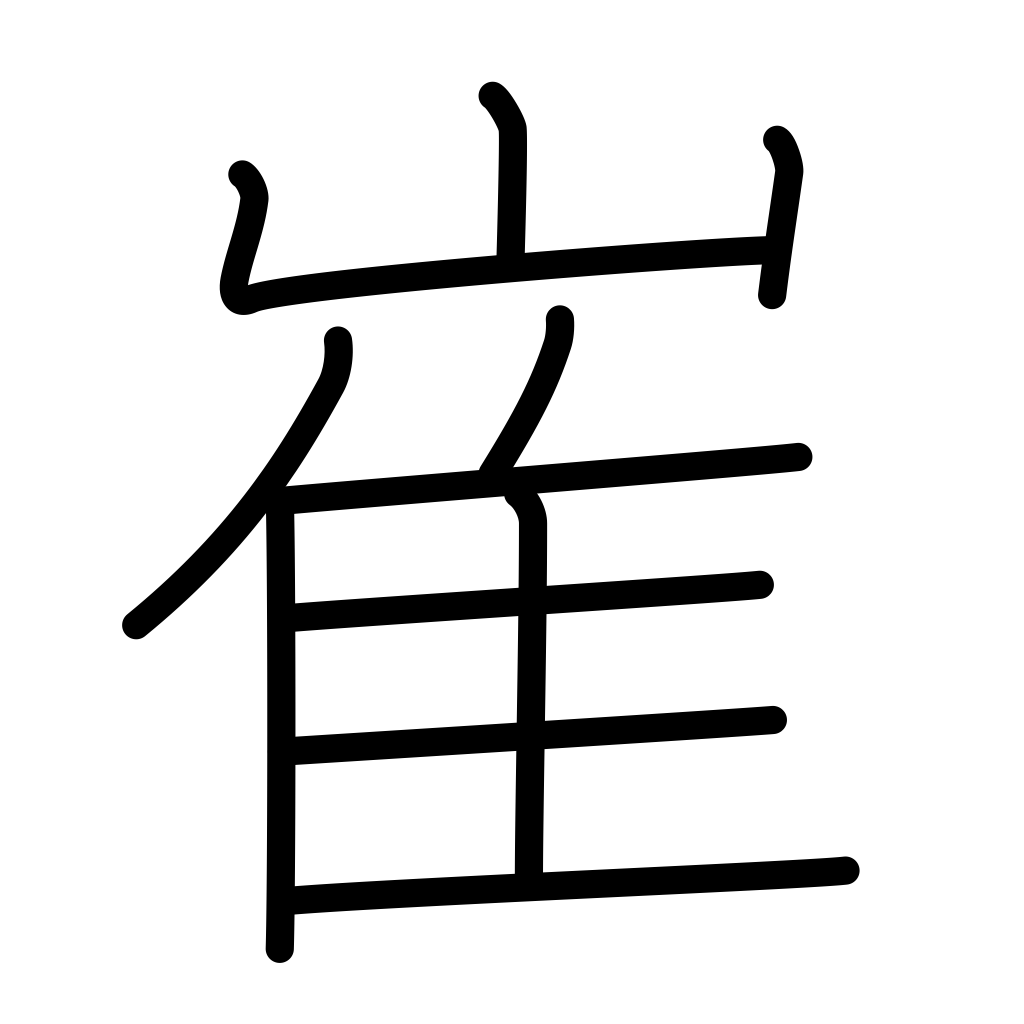
Meaning: cliff, bluff, precipice